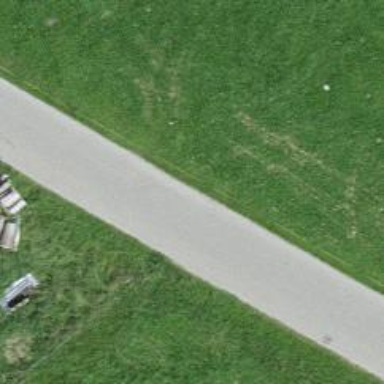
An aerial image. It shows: Unclassified road with asphalt surface.